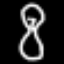
Label: hourglass